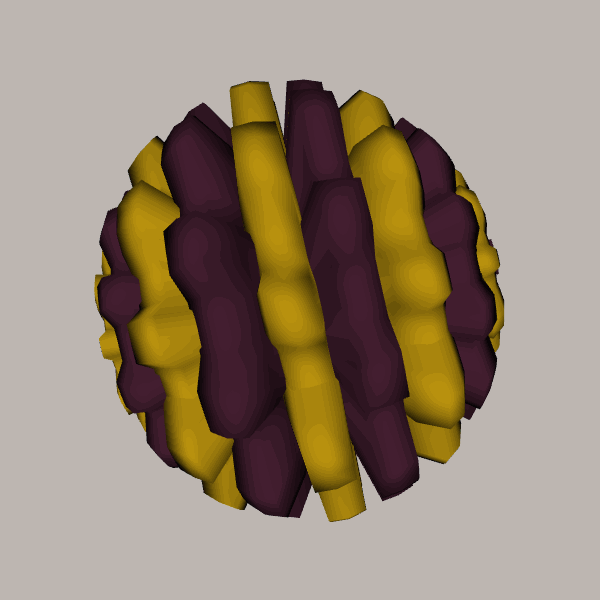
Background: light